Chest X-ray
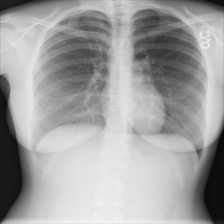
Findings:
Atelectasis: negative
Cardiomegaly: negative
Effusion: negative
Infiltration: negative
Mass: negative
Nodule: negative
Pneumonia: negative
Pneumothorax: negative
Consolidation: negative
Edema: negative
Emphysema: negative
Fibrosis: negative
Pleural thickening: negative
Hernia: negative